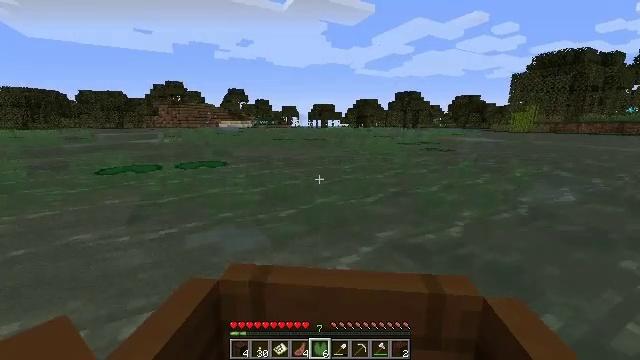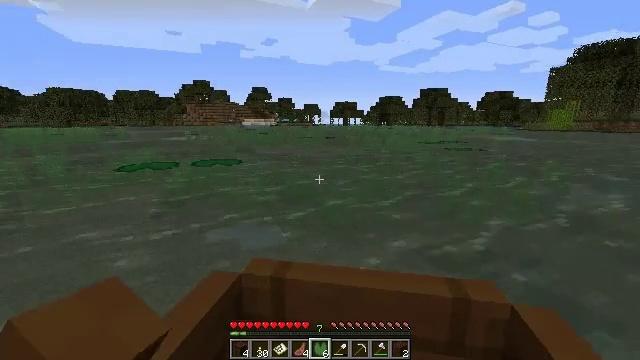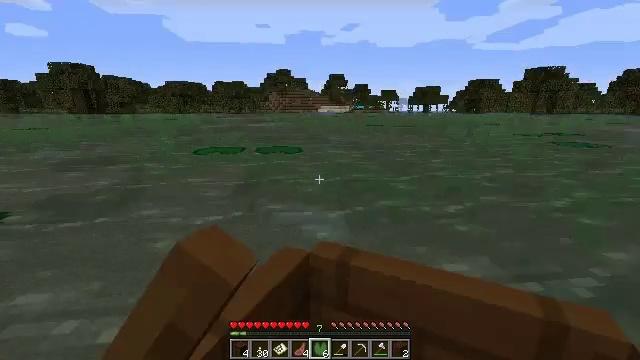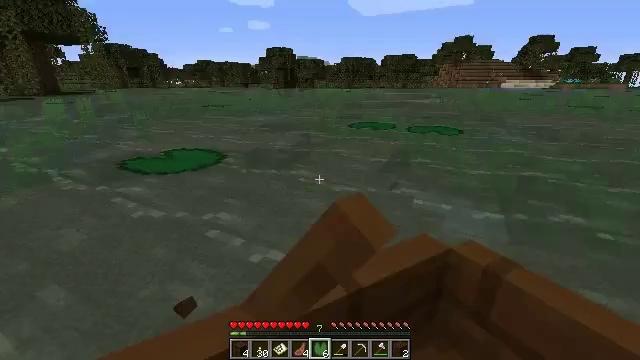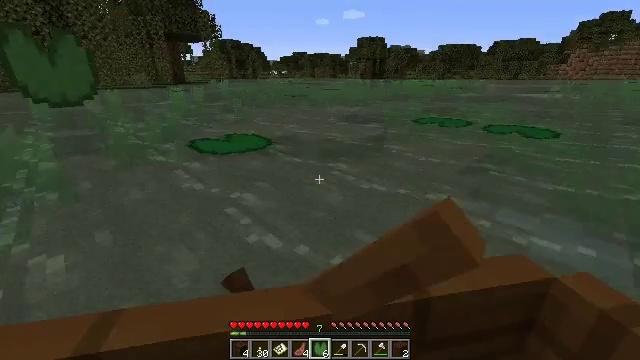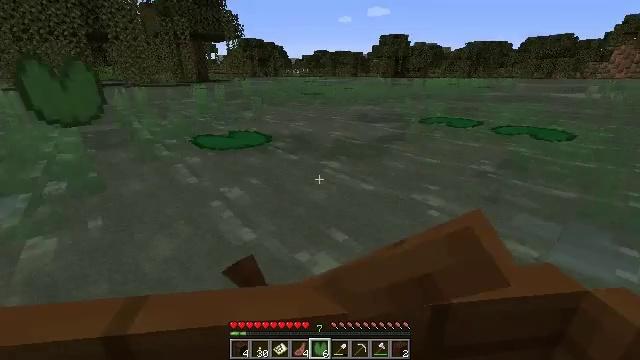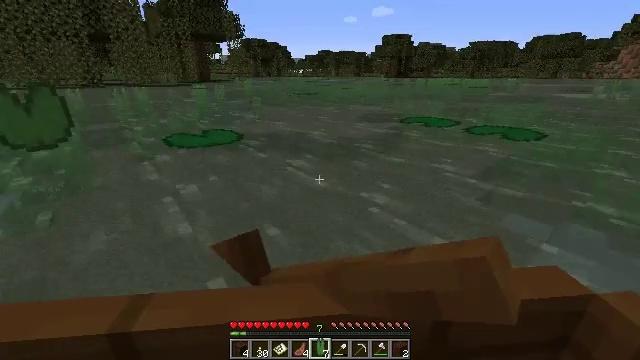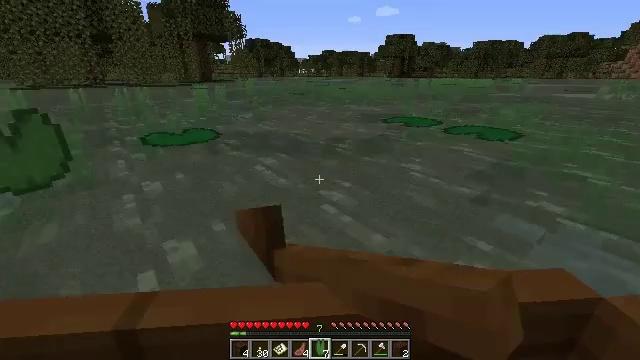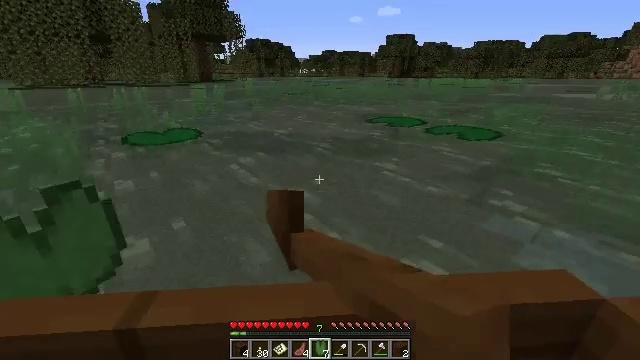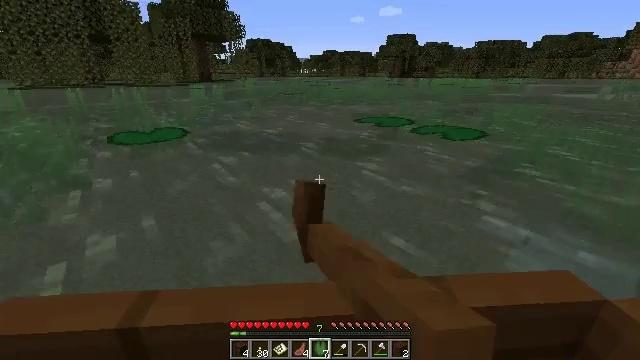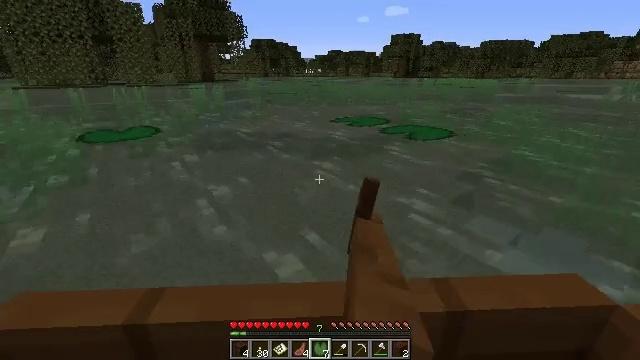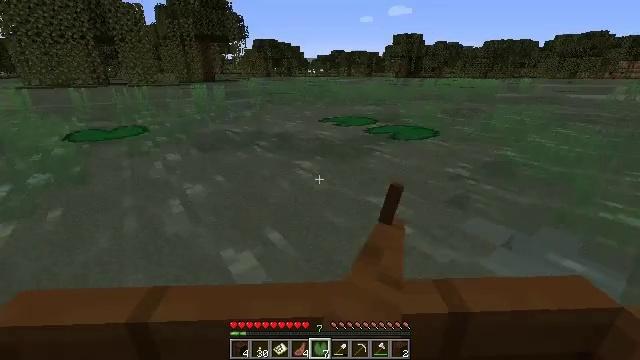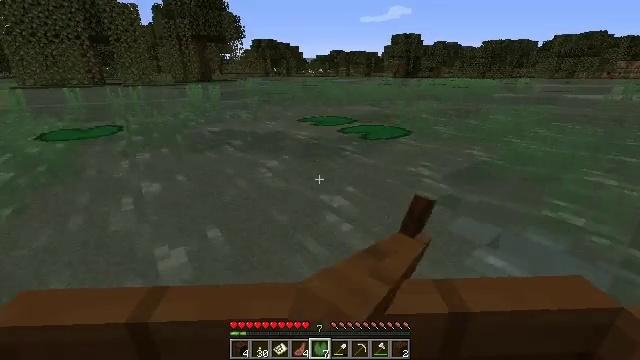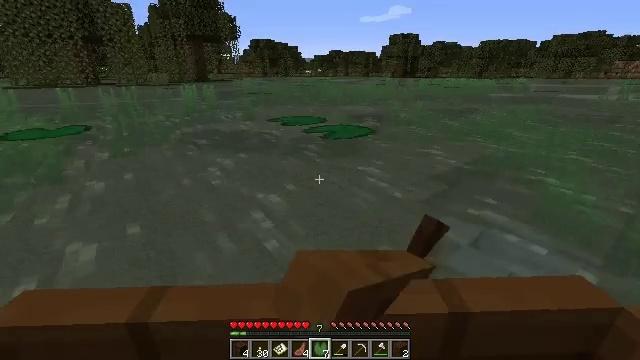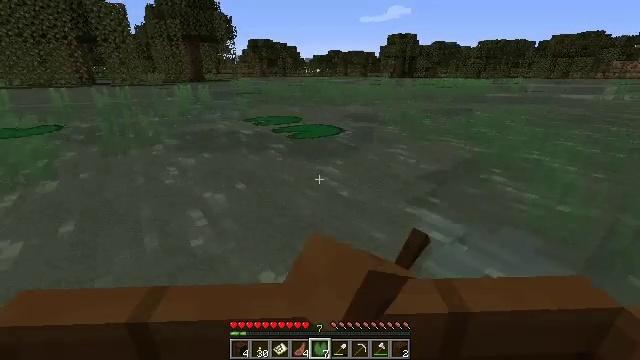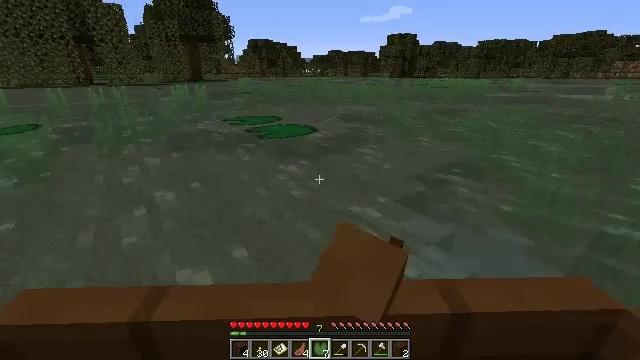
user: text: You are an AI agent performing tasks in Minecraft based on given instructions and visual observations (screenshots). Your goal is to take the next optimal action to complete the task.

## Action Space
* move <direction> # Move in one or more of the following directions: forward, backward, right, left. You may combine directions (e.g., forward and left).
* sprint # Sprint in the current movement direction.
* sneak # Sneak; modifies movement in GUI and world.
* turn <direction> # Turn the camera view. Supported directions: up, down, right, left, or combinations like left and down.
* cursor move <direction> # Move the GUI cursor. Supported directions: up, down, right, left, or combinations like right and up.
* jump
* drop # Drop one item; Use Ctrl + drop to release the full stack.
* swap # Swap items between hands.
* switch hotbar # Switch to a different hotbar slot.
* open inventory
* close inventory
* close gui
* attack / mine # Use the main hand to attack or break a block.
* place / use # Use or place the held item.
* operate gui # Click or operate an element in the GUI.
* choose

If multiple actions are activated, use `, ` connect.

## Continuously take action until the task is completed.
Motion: motion action
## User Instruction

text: Cut down the sugar cane stalks.
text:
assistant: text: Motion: move forward, turn left
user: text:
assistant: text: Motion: move forward, turn left and down
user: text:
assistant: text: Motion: move forward, turn left and down
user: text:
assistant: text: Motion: move forward, turn left and down
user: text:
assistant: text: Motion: move forward, turn left
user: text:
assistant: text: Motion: move forward
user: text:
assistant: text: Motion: move forward
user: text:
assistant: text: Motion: move forward
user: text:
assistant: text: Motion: move forward
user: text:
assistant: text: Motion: move forward, turn left
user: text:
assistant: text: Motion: move forward
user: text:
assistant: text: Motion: move forward
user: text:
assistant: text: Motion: move forward
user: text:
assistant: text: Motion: move forward
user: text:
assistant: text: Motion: move forward
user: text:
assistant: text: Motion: move forward
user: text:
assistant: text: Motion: move forward
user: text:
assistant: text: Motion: move forward
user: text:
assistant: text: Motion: move forward
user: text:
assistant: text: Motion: move forward
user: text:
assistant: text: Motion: move forward
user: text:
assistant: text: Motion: move forward
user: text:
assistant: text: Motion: move forward
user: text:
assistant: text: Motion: move forward
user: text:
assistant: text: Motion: move forward
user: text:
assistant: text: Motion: move forward
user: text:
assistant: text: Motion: move forward
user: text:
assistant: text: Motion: move forward
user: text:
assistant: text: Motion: move forward
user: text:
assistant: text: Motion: move forward, turn right and up